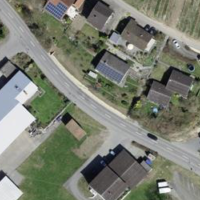
EUNIS habitat code: 54
Species observed at this site:
Cardamine heptaphylla